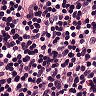
Metastatic tissue present: no